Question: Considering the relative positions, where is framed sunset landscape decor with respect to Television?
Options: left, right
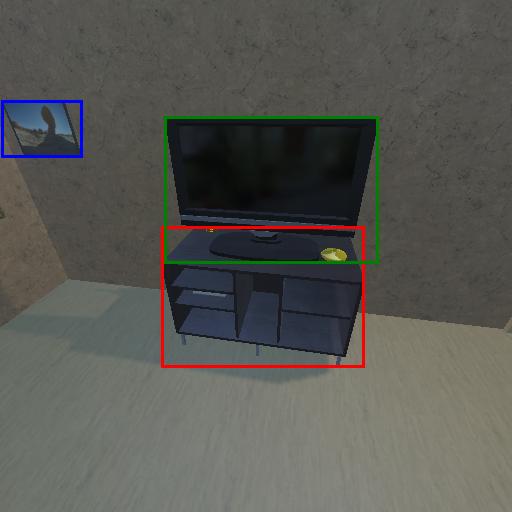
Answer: left